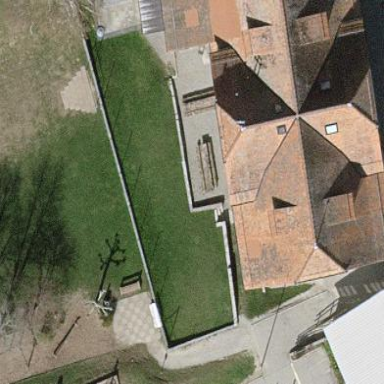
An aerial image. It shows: School.